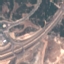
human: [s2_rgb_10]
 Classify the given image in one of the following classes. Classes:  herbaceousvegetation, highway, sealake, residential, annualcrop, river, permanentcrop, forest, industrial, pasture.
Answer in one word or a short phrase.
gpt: Highway